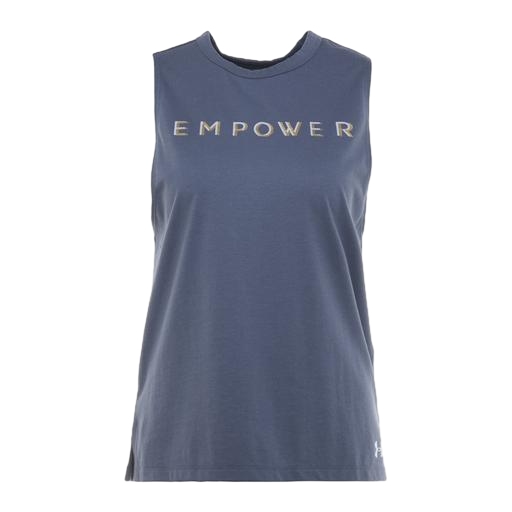
blue women's graphic tank, multicolor women’s ua power, blue women’s ua muscle bra tank, white background